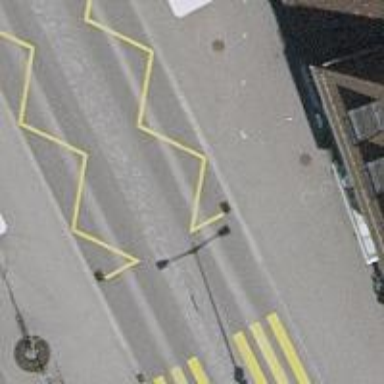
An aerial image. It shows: Bus stop with shelter for public transport.